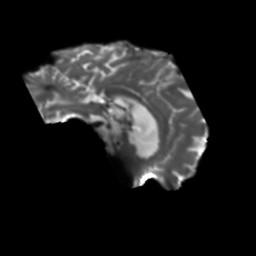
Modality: T2w
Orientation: sagittal
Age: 70
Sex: male
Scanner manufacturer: siemens
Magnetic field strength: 3 T
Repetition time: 5.47 s
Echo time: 0.0854 s